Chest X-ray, AP view. Patient: 52 years old, sex M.
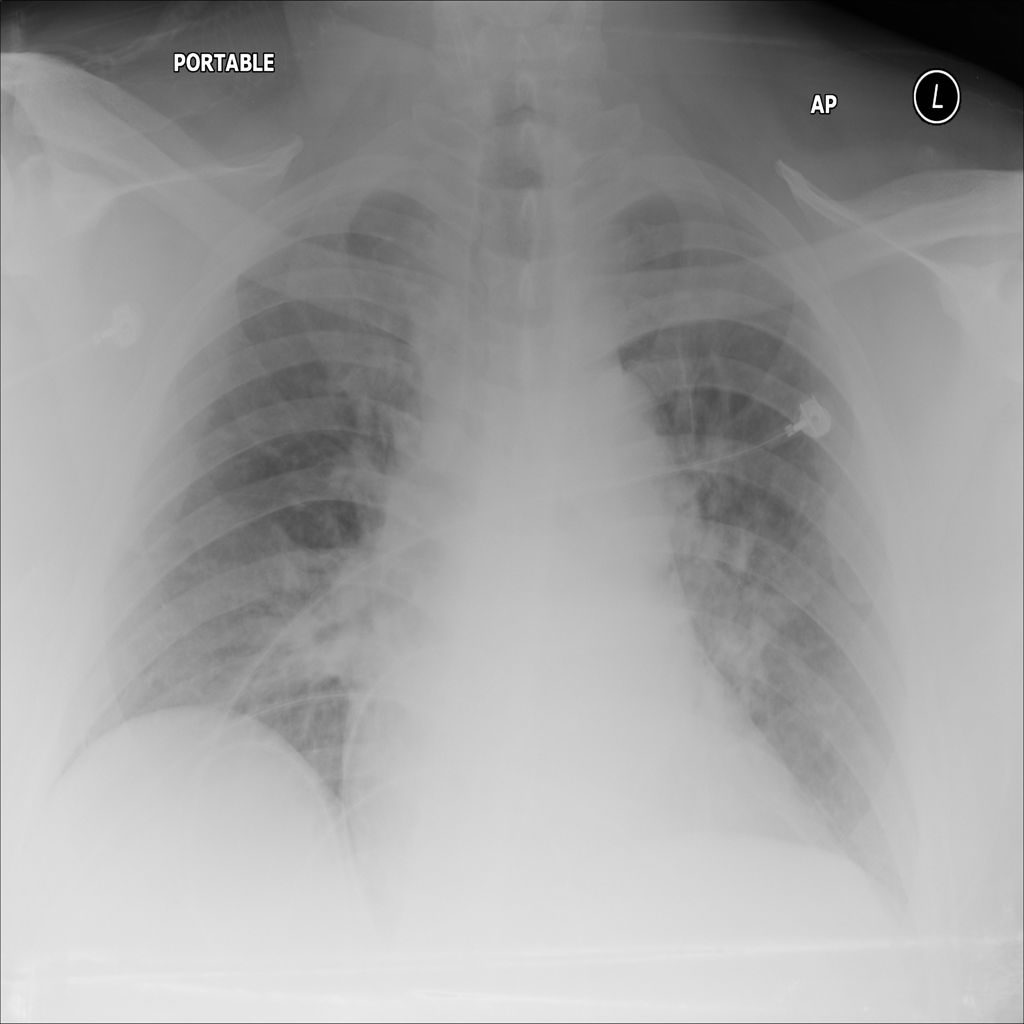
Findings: No Finding